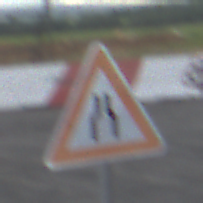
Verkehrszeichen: VerengteFahrbahn
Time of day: MorningAfternoon
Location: Outdoor (RoadRail)
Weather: PartlyCloudy
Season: NotSpecified
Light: Natural